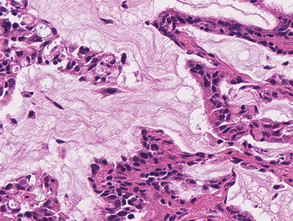
Tumor epithelial tissue: yes
Tumor-associated stroma tissue: yes
Normal tissue: no